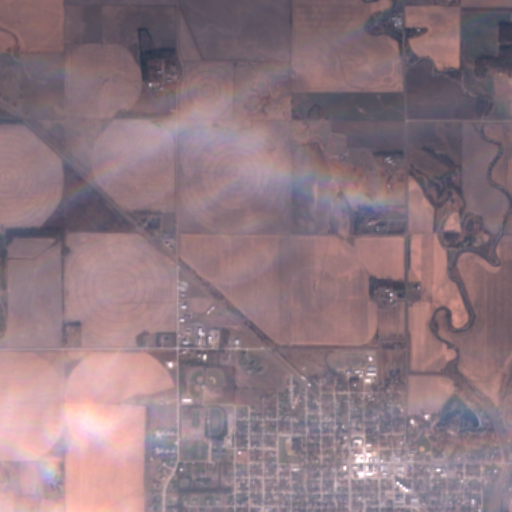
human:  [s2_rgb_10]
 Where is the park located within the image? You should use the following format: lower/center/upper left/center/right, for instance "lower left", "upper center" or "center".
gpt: The park is located in the lower right of the image.
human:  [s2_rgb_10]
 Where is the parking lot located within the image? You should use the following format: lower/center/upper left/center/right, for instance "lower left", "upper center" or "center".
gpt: The parking lot is located in the lower right of the image.
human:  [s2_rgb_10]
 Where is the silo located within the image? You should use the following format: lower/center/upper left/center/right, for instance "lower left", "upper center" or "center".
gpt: The silo is located in the upper left of the image.
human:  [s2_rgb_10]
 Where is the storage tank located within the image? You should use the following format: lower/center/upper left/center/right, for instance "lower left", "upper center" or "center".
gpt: The storage tank is located in the upper left of the image.
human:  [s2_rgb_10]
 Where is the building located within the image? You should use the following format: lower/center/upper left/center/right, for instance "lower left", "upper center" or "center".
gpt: There is no building in the image.